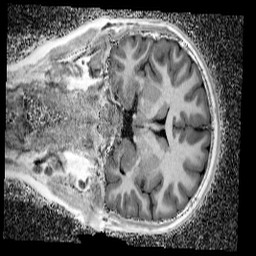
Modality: UNIT1_denoised
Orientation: coronal
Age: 11
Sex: female
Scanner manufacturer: siemens
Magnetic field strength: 3 T
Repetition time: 4 s
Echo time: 0.00299 s